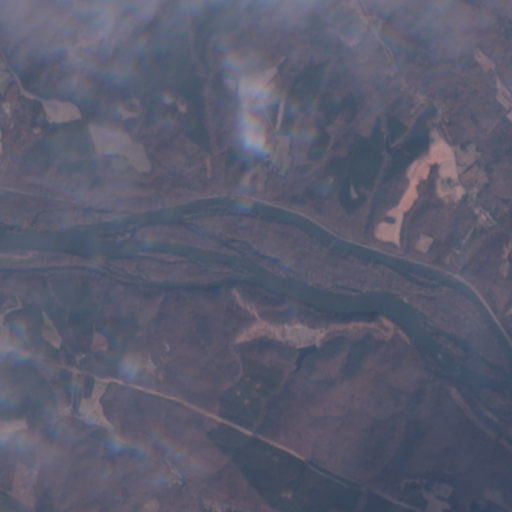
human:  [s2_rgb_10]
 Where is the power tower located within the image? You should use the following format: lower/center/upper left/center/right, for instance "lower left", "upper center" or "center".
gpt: The power tower is located in the lower of the image.
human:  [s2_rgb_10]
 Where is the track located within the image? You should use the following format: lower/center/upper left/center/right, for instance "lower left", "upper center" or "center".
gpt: There is no track in the image.